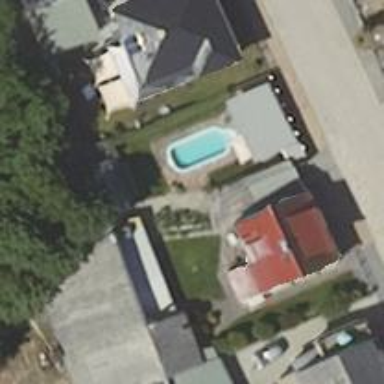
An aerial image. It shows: Swimming pool located in leisure land.